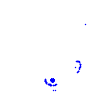
Particle: pion